Field crop: maize
Growth stage: 1
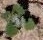
Species: chenopodium